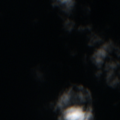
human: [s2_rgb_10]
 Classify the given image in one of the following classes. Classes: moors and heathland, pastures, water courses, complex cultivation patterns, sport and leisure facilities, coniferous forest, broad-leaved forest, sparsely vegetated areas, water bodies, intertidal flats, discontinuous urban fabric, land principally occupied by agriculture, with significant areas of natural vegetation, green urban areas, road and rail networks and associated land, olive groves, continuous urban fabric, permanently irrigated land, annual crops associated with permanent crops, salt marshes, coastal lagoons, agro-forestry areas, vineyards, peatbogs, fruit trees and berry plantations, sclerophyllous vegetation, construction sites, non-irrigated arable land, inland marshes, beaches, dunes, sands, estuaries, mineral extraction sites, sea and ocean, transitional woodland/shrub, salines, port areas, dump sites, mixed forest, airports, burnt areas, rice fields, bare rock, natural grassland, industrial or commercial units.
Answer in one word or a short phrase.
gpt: sea and ocean